Question: I'm using <URL> to hide and show '#child' element by swiping.
I have '#parent' element that holds the '#child' element.
This '#child' will not always have enough content to create scrollbar, but the problem will arise when there is.The '#parent' constrains '#child' element, forcing a scrollbar if '#child' element is taller than the '#parent'
'''
<div id="parent">
<div id="child">
<!-- Lots of content -->
</div>
</div>
'''
---
I'd like to allow swiping at any direction to show and hide the '#child'...
- '#child''swipeIN'- '#child''swipeOUT'
..., if and when the scrollbars exist and the '#child' is visible, I can't scroll vertically because that would register as swiping attempt and trigger 'swipeOUT'.
So, I had a plan:
- 'swipeIN''swipeOUT'- 'swipeIN''swipeOUT'

This was a good plan, except that it doesn't work. I guess if I was able to disable swipe top and swipe down temporarily, it would work...
<URL>.
<URL>
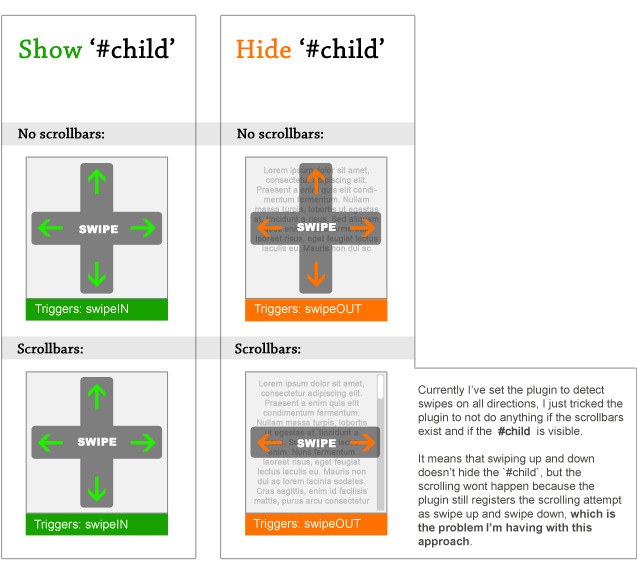
Answer: I started thinking about the long term plan of my own project and some time ago finally got myself to contact the developer of the plugin via <URL>.
He updated the plugin so that you can now change all plugin options on the fly. That also enables the behavior I was looking for. The documentation for this can be found <URL>.
<URL>
<URL>
My Code:
'''
$(function() {
$(".parent").each(function() {
var obj = $(this),
objD = obj.data(),
objChild = obj.find('.child'),
scrollbars = obj.height() < objChild.height();
obj
.data({ "swipe": "in" })
.swipe({
fallbackToMouseEvents: true,
swipe:function( event, direction ) {
// swipeIN = swipe that shows #child
// ( Swiping is allowed for all directions ).
if ( objD.swipe === 'in' ) {
obj.data({ "swipe": "out" });
objChild.show();
// If scrollbar exists, set allowPageScroll data
// to 'vertical', so that next time when you swipe
// up or down, you can scroll vertically.
scrollbars && obj.swipe('option', 'allowPageScroll', 'vertical');
}
// swipeOUT = swipe that hides#child
// If scrollbars don't exist, swipe at any direction to hide.
// If scrollbars exits, swipe left or right to hide ( Up and Down is reserved for scrolling ).
else if (
objD.swipe === 'out' && scrollbars && ( direction === 'left' || direction === 'right' ) ||
objD.swipe === 'out' && !scrollbars
) {
obj.data({ "swipe": "in" });
objChild.hide();
// If scrollbar exists, set allowPageScroll data to
// false, so that next time when you swipe up or down,
// you actually trigger a swipe.
scrollbars && obj.swipe('option', 'allowPageScroll', false );
}
}
});
});
});
'''